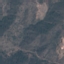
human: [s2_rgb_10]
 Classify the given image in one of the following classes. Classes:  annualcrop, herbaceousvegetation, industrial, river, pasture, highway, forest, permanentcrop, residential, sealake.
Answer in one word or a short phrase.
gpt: HerbaceousVegetation